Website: home-depot
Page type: customer-info-address
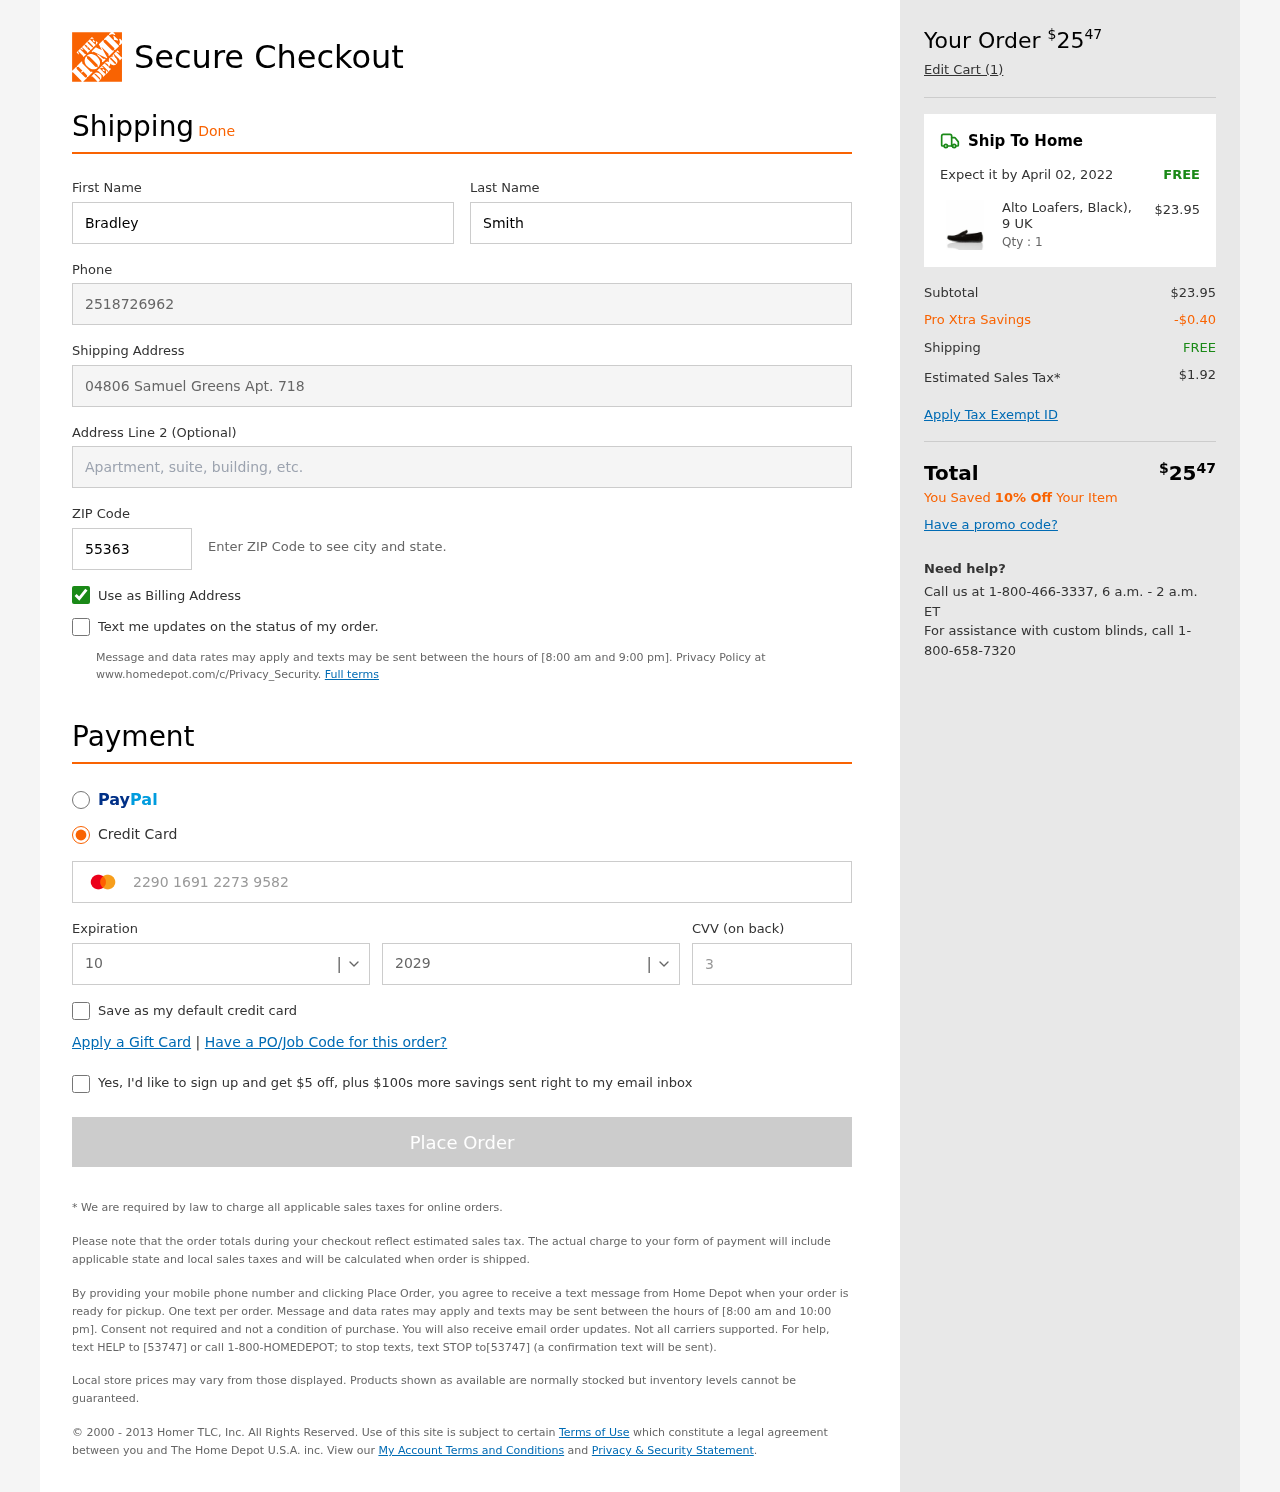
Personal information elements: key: PII_CARD_CVV
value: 389
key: PII_CARD_EXPIRY_MONTH
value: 10
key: PII_CARD_EXPIRY_YEAR
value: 29
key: PII_CARD_NUMBER
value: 2290 1691 2273 9582
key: PII_FIRSTNAME
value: Bradley
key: PII_LASTNAME
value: Smith
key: PII_PHONE
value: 2518726962
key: PII_POSTCODE
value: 55363
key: PII_STREET
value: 04806 Samuel Greens Apt. 718
Product elements: key: PRODUCT1_NAME
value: Alto Loafers, Black), 9 UK
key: PRODUCT1_PRICE
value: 23.95
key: PRODUCT1_QUANTITY
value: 1
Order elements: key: ORDER_TOTAL
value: $2547
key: ORDER_NUM_ITEMS
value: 1
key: ORDER_DELIVERY_DATE
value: April 02, 2022
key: ORDER_SHIPPING_COST
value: FREE
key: ORDER_SUBTOTAL
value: $23.95
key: ORDER_DISCOUNT
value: -$0.40
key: ORDER_SHIPPING_COST2
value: FREE
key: ORDER_TAX
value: $1.92
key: ORDER_TOTAL2
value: $2547
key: ORDER_SAVINGS_MESSAGE
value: You Saved 10% Off Your Item